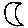
Label: moon